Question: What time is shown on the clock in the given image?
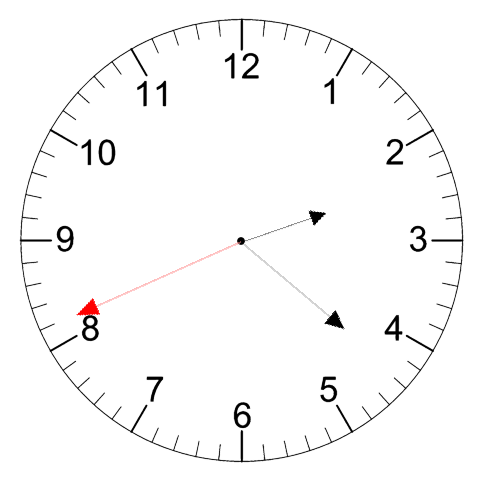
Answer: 02:21:41